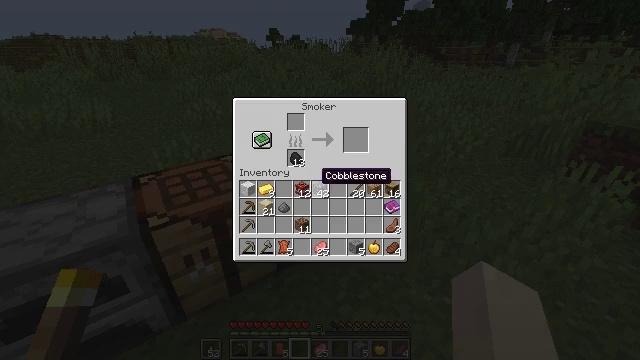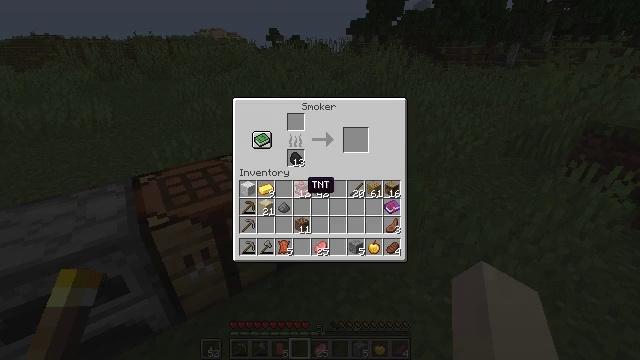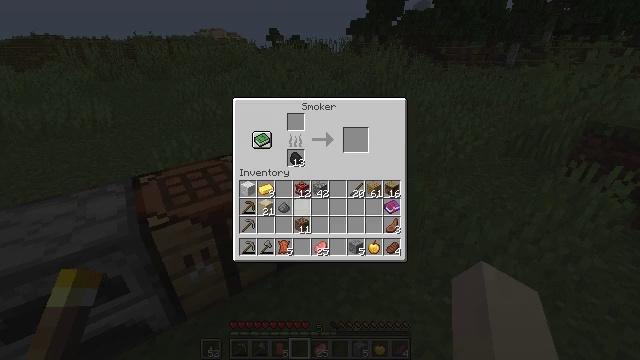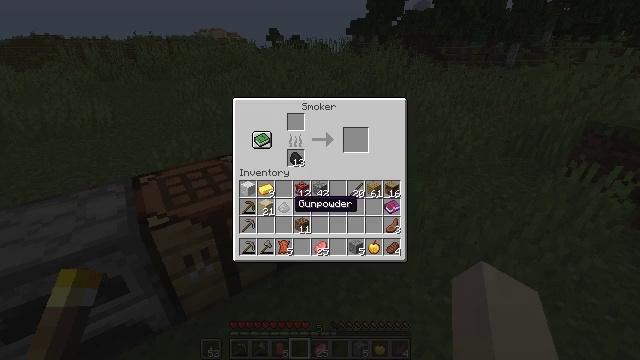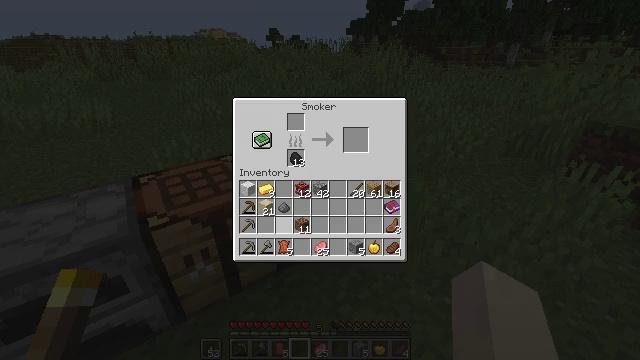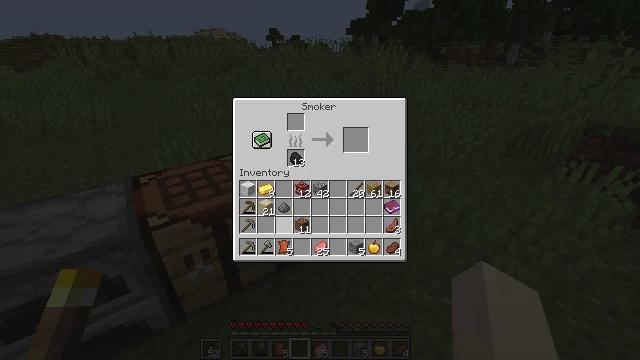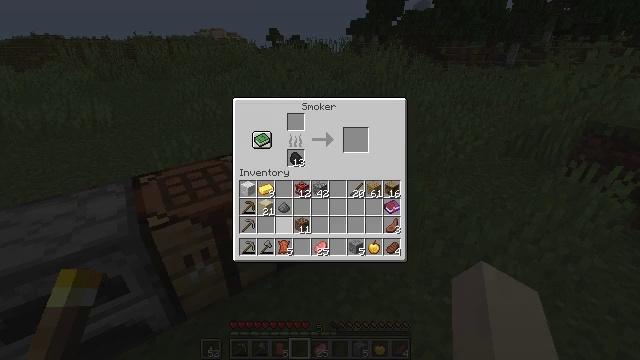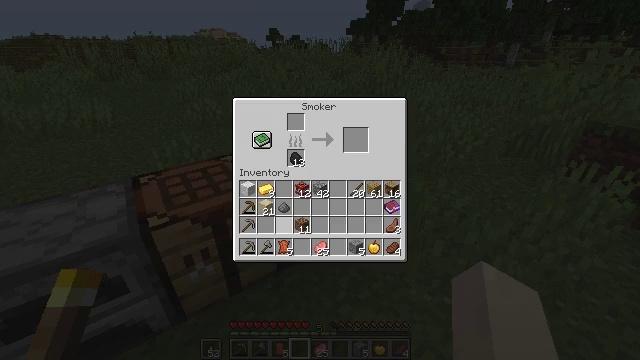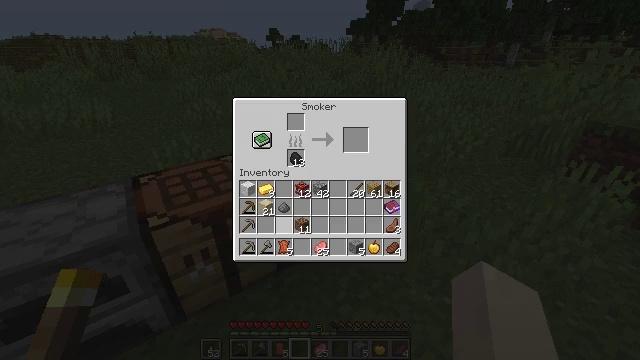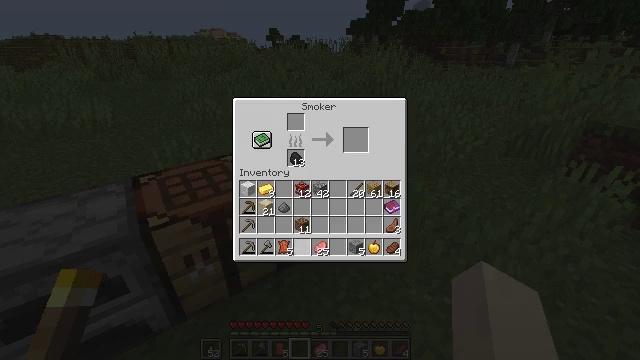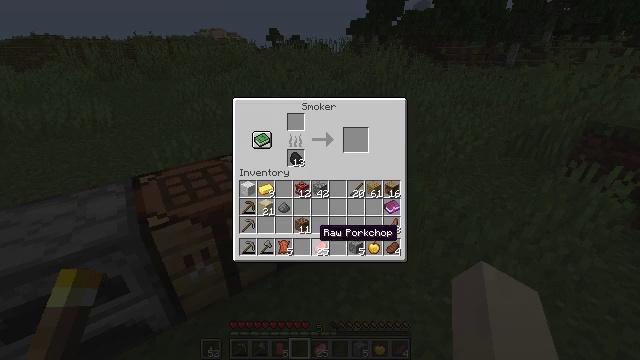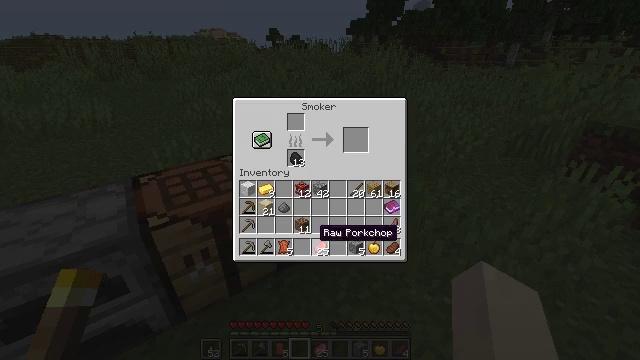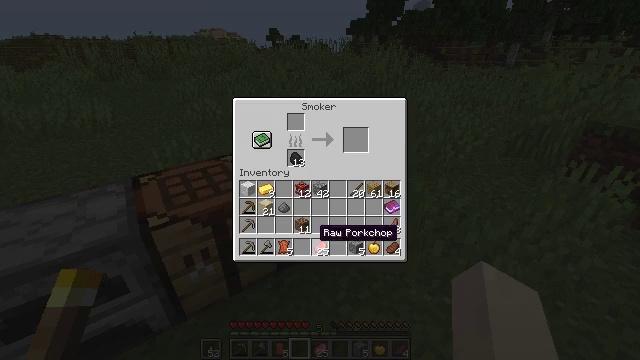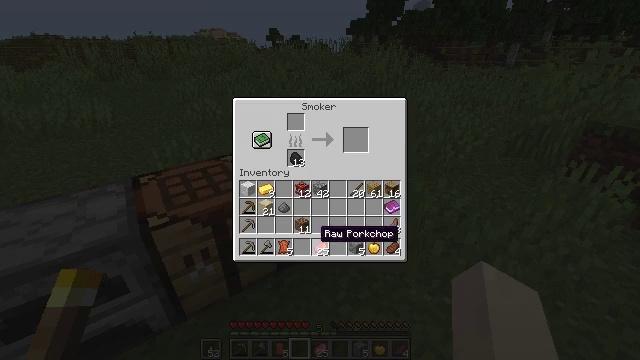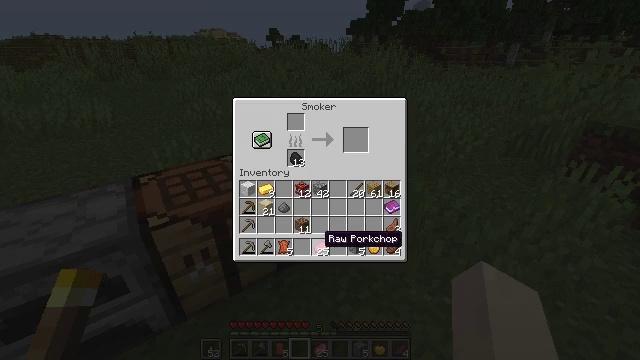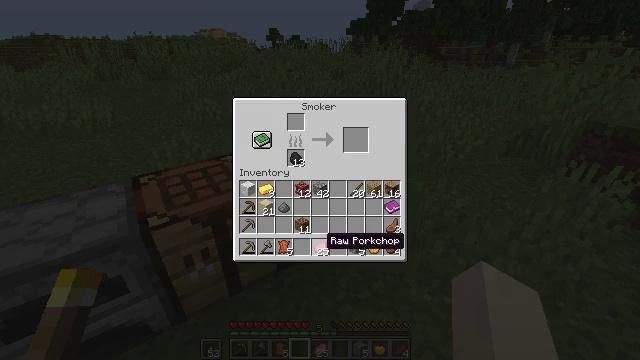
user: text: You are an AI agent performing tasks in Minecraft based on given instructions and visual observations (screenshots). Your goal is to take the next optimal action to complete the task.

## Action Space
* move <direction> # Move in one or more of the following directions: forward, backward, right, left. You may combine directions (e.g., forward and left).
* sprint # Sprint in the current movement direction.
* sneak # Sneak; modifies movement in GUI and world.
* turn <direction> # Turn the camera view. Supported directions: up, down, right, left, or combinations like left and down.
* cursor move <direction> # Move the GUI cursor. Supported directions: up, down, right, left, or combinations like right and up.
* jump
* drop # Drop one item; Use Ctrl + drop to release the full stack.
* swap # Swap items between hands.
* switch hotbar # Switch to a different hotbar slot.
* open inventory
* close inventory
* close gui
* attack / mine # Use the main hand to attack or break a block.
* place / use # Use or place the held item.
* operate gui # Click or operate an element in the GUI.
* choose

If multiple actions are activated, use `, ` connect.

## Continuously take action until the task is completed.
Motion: motion action
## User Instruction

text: Remove gravel from the inventory.
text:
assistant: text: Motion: sneak, cursor move left and down, open gui
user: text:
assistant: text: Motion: sneak, cursor move left and down
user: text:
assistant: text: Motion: sneak, cursor move down
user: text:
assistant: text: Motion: sneak
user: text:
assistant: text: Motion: sneak
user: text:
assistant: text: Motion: sneak
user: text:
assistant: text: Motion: sneak
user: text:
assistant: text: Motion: sneak
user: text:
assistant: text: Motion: sneak, cursor move right and down
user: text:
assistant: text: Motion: sneak
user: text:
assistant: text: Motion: sneak
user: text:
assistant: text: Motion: sneak
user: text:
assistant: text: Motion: sneak
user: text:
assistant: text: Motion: sneak
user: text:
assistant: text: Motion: sneak
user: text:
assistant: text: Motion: sneak, operate gui
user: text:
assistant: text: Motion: sneak, operate gui
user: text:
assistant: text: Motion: sneak, operate gui
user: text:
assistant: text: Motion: sneak
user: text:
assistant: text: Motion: no_op
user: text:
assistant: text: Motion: no_op
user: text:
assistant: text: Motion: no_op
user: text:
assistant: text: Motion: no_op
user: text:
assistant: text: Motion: no_op
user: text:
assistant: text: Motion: no_op
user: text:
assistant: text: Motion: close gui
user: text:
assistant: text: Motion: turn up
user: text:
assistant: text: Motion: no_op
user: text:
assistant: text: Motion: no_op
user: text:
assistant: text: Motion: turn left and down